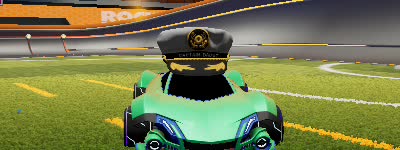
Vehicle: werewolf